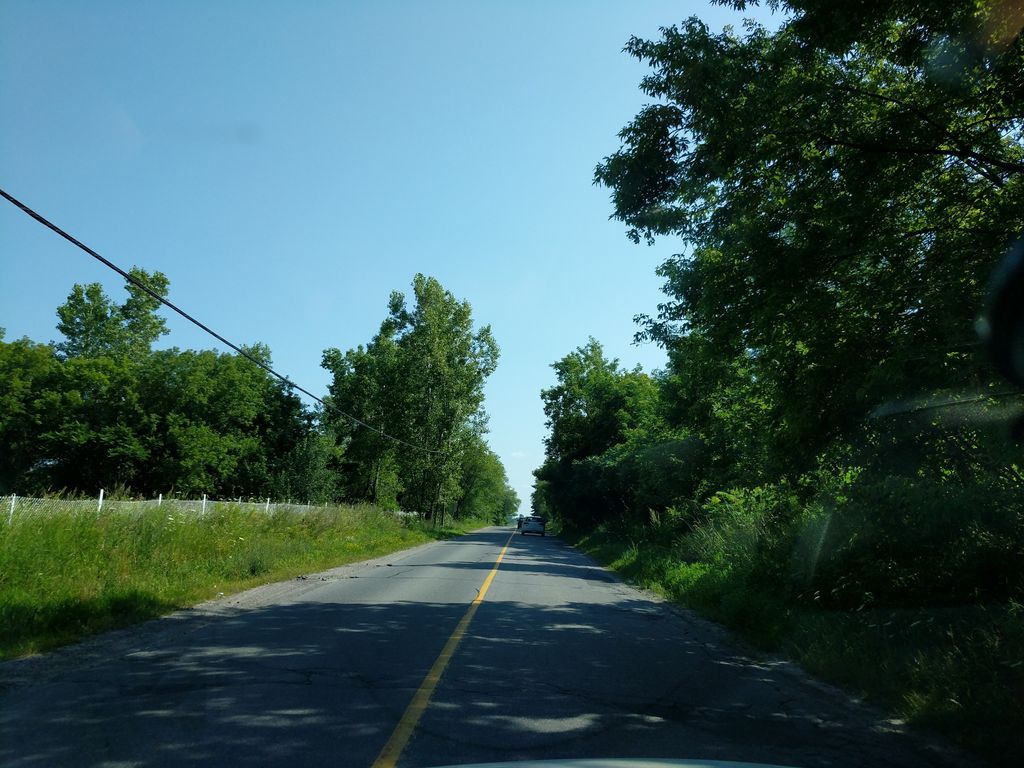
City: ottawa-gatineau